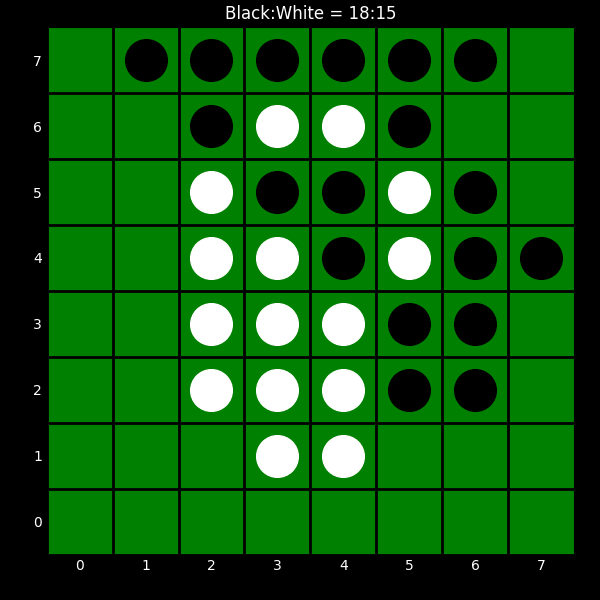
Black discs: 18
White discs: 15